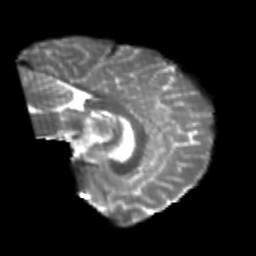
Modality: T2w
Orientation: sagittal
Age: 23
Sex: male
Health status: healthy
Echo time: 0.074 s